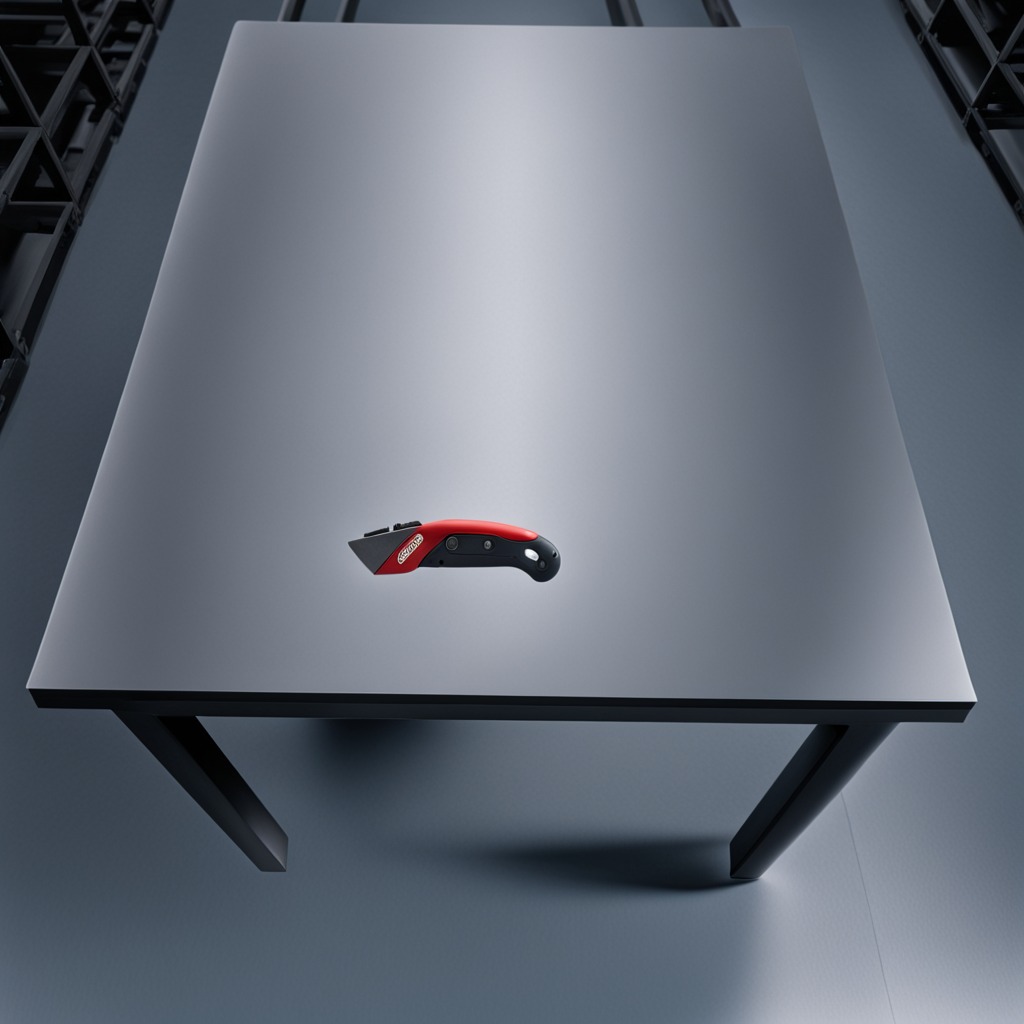
A utility knife is lying on the clean empty table in the basement in the evening soft directional lighting on the tabletop realistic grain studio-quality clarity centered framing